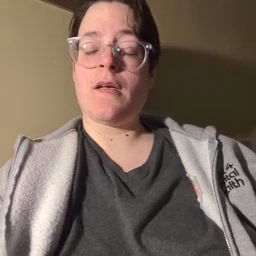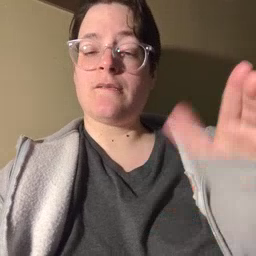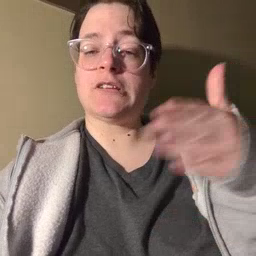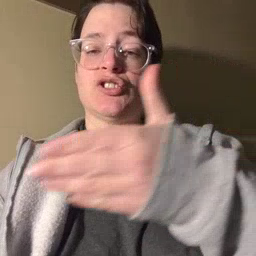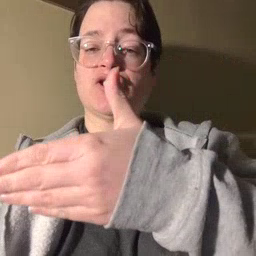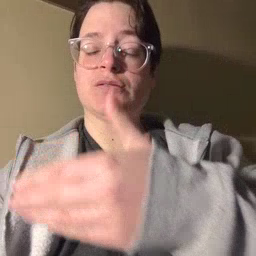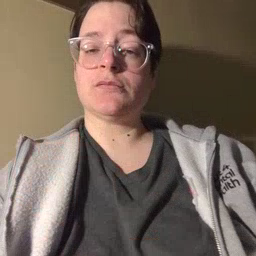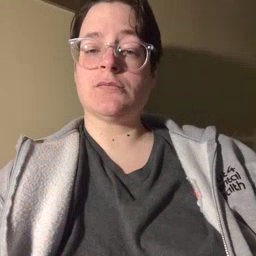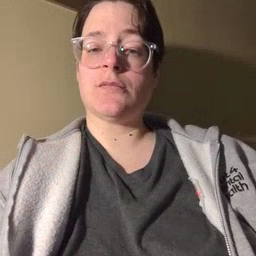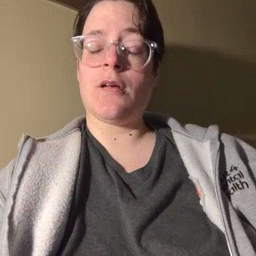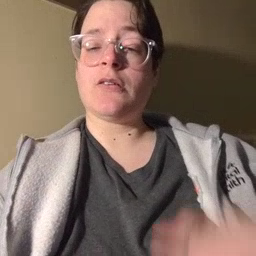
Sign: fish